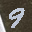
Label: 9